Field crop: tomato
Growth stage: 2
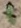
Species: solanum